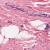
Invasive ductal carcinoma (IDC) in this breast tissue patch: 1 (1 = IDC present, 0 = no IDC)